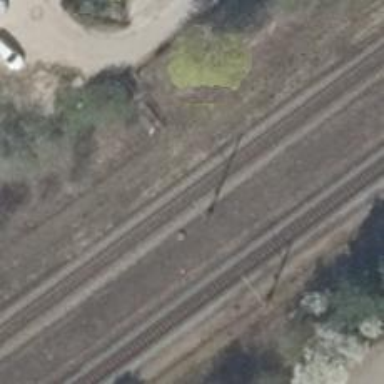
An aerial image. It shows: Milestone along the railway with catenary mast.